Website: crate-barrel
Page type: account-selection
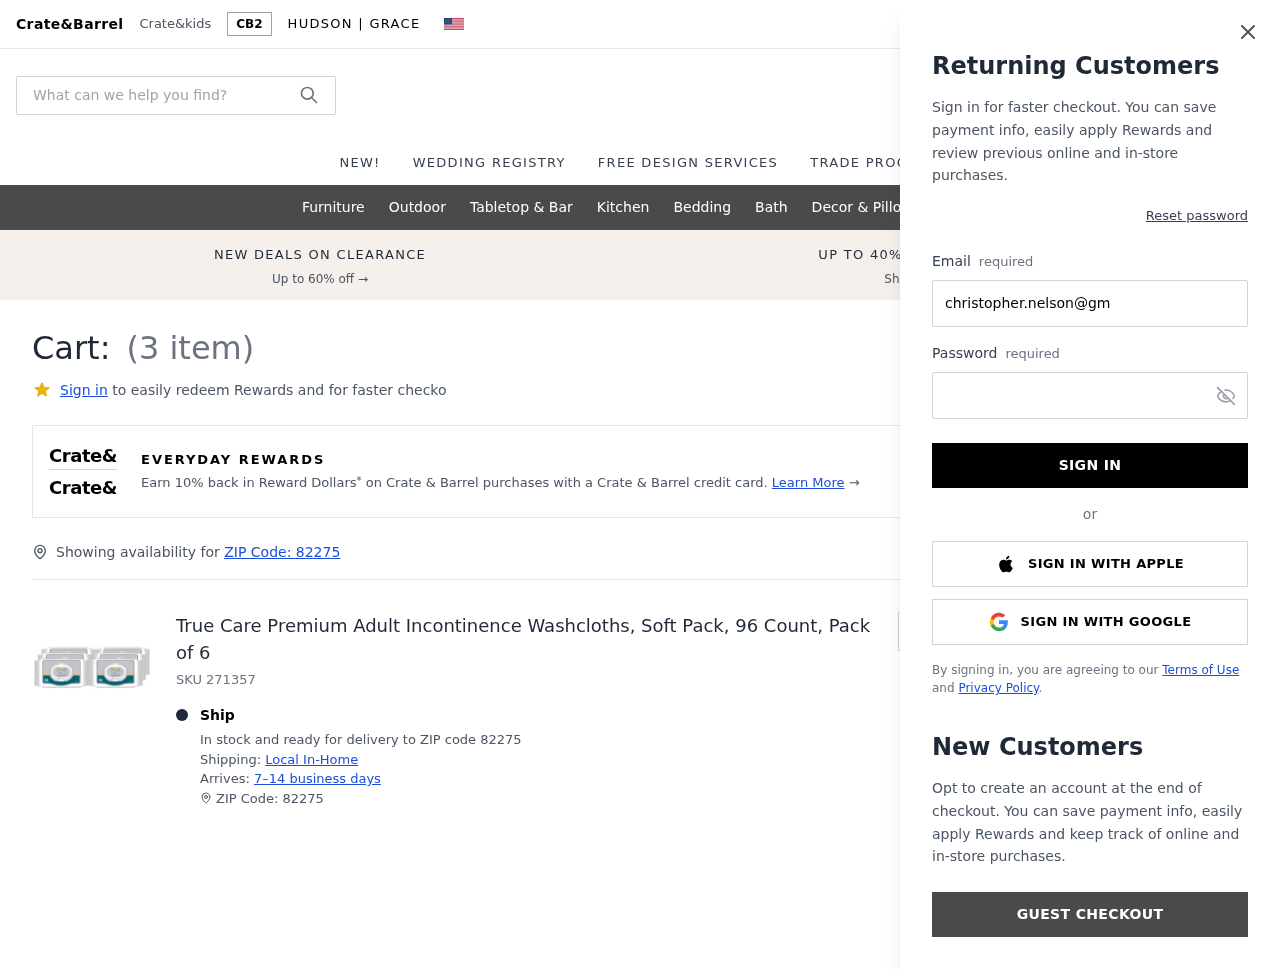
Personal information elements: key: PII_EMAIL
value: christopher.nelson@gmail.com
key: PII_POSTCODE
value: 82275
Product elements: key: PRODUCT1_NAME
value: True Care Premium Adult Incontinence Washcloths, Soft Pack, 96 Count, Pack of 6
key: PRODUCT1_QUANTITY
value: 3
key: PRODUCT1_SKU
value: SKU 271357
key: PRODUCT1_ORIGINAL_PRICE
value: $27.44
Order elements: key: ORDER_NUM_ITEMS
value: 3
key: ORDER_SUBTOTAL
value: $65.85
Search elements: key: HEADER_SEARCH
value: What can we help you find?